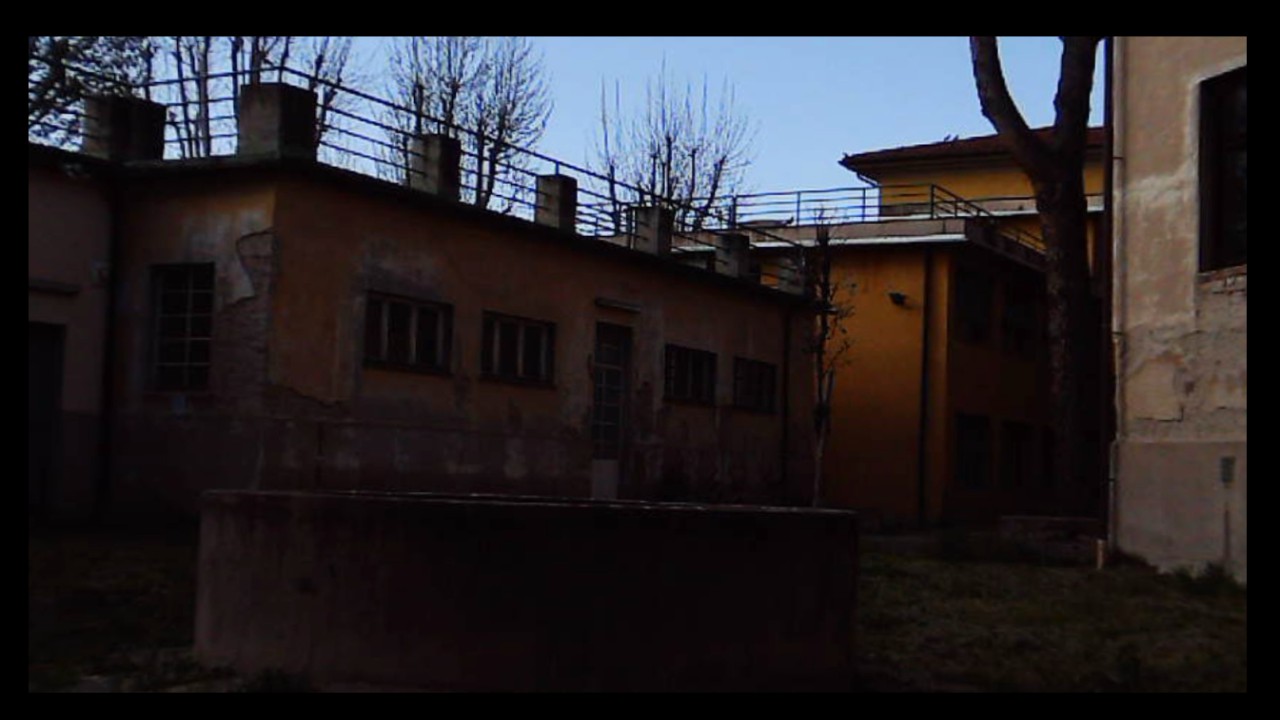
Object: Betafpv air75